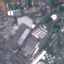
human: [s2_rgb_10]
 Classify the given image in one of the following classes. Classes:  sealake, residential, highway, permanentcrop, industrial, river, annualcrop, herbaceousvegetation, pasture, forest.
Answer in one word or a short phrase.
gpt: Industrial